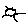
Label: sun